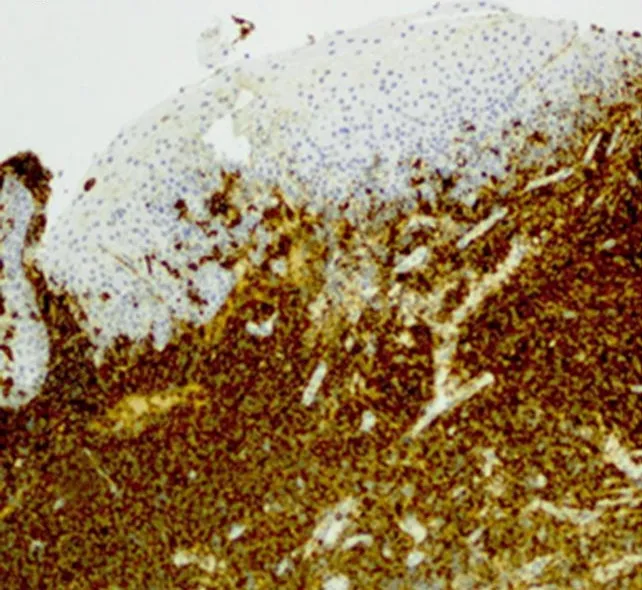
T-lymphocytes showed also CD4-positivity.
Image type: pathology (immunostaining)